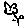
Label: flower